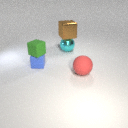
small blue rubber cube in front of large cyan metal sphere